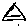
Label: triangle